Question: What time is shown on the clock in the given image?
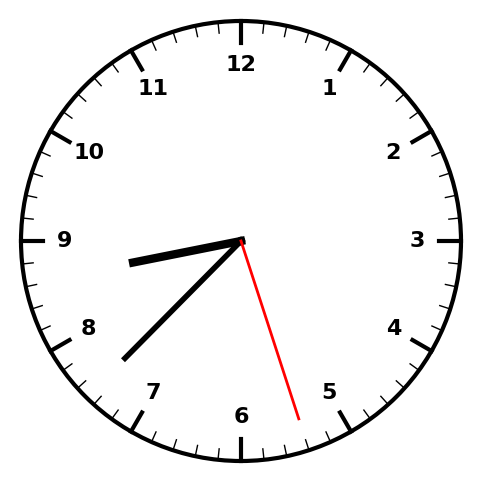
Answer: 08:37:27